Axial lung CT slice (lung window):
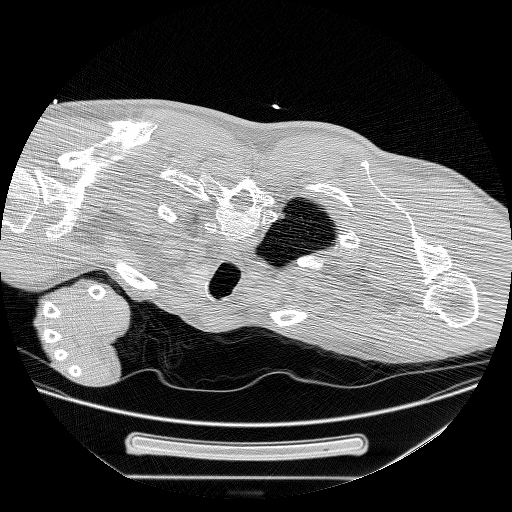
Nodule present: no